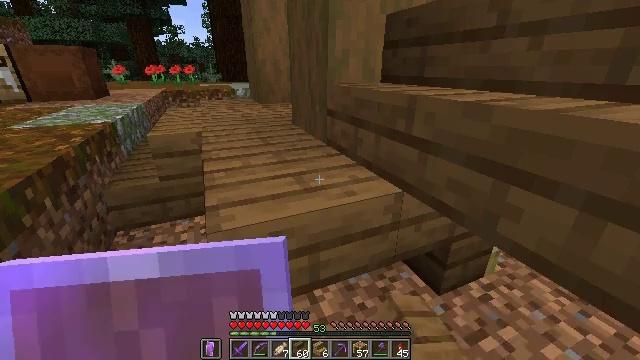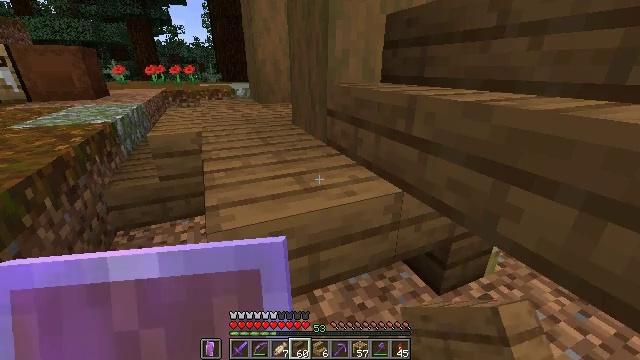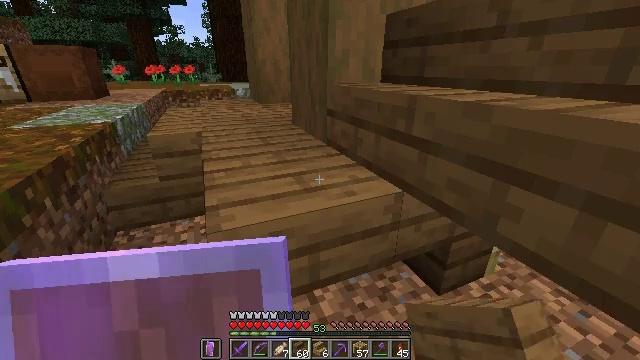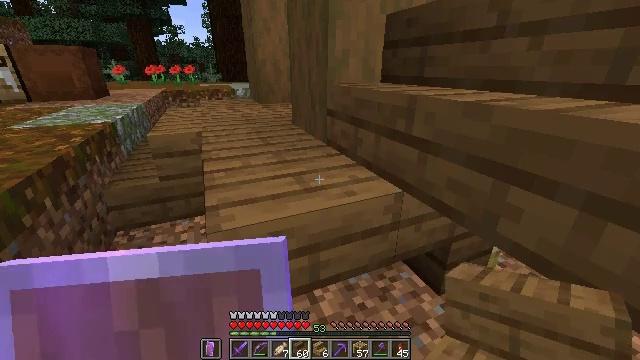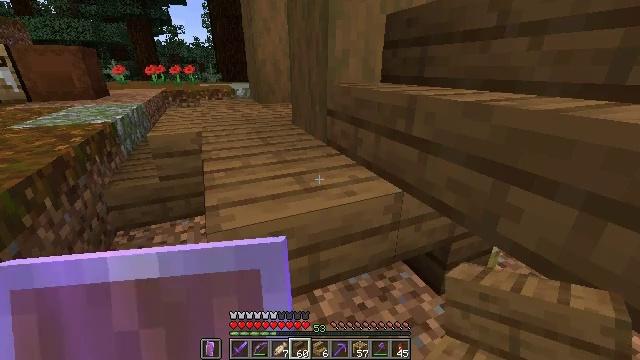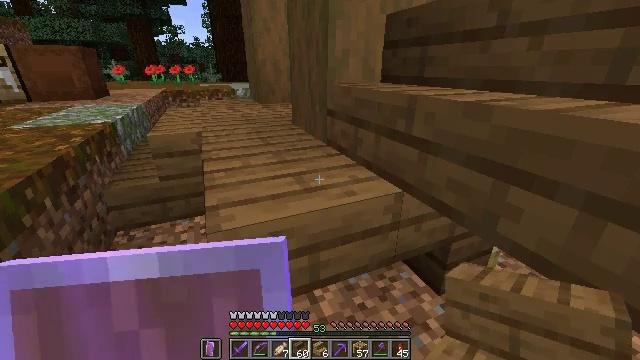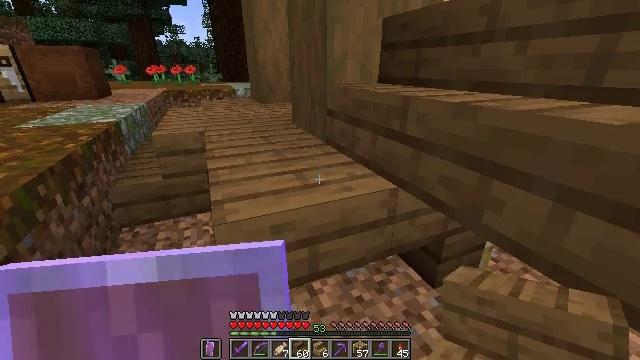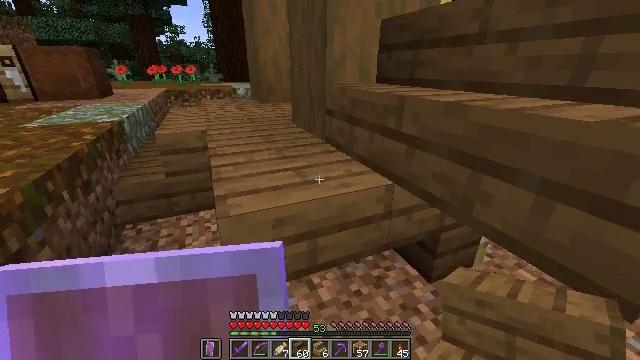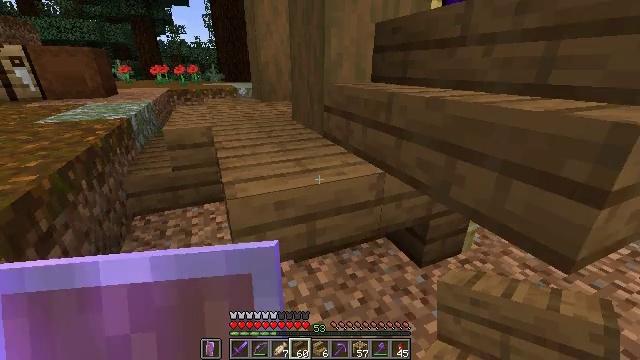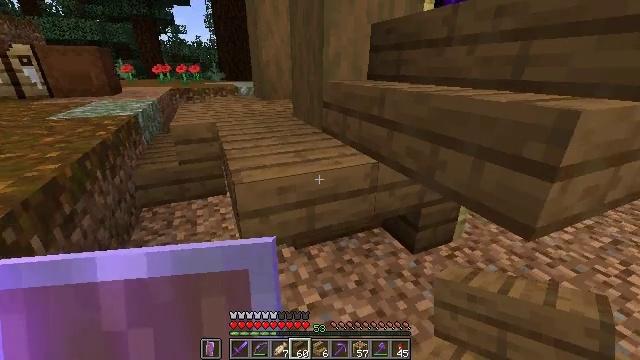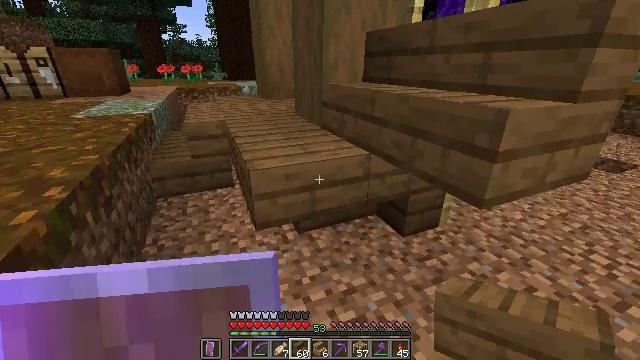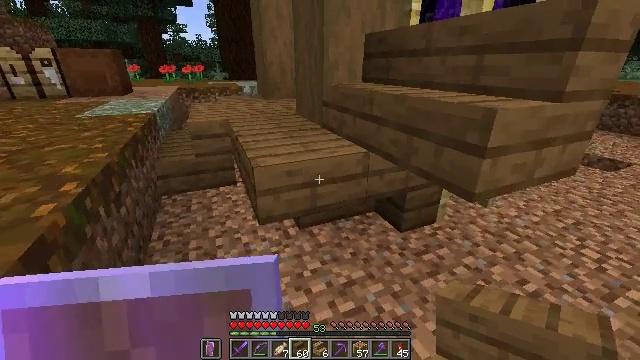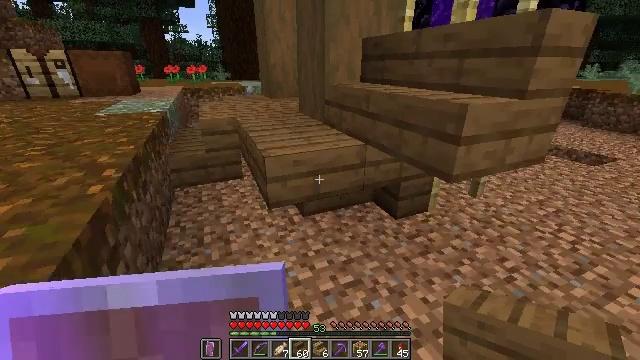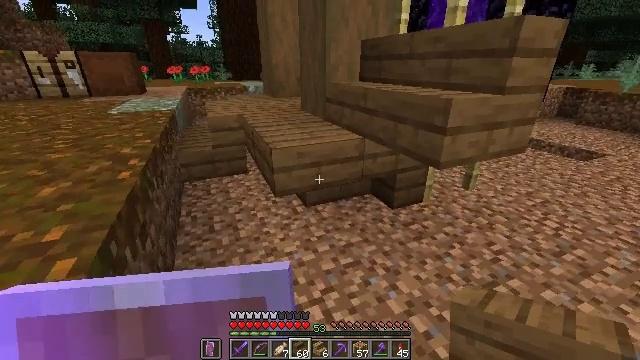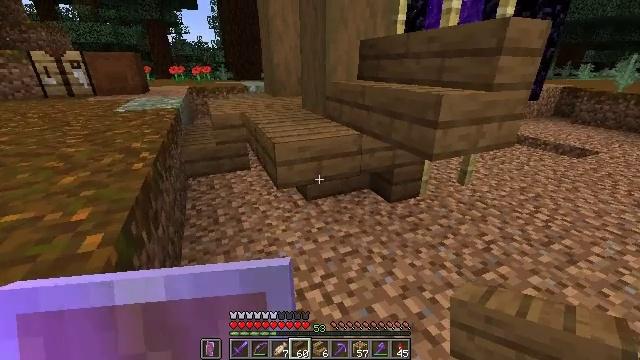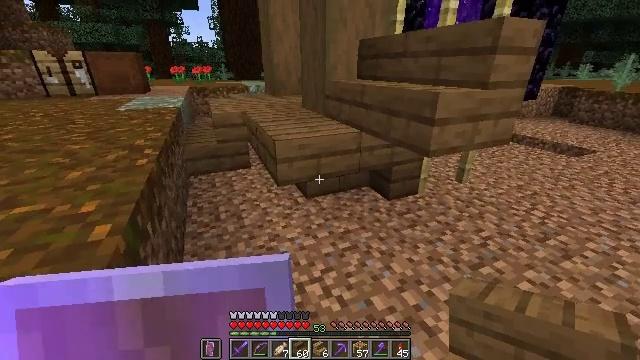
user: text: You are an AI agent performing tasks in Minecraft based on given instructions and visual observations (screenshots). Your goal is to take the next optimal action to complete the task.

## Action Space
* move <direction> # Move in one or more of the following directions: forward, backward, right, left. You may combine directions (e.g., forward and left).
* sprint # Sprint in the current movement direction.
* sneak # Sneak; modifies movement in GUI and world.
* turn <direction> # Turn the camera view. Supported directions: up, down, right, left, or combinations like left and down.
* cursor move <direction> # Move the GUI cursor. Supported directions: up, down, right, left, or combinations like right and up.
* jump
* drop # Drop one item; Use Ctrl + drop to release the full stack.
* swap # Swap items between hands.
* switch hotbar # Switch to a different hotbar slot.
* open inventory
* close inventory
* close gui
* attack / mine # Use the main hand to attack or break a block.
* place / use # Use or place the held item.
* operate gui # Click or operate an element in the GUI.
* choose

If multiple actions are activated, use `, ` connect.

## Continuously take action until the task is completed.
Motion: motion action
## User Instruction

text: Attack the spruce stairs to remove them.
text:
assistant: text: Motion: no_op
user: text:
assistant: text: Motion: no_op
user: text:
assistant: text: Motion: no_op
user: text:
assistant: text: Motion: no_op
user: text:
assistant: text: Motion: no_op
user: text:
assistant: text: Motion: move back
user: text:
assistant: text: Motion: move back
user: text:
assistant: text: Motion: move back
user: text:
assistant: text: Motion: move back
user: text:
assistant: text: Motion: move back
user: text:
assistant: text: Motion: move back
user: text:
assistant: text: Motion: move back
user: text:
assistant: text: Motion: move back
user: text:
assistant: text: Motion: no_op
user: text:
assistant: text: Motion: no_op
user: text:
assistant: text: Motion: no_op
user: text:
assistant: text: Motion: no_op
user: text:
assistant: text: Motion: no_op
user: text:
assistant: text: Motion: no_op
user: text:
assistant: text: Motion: no_op
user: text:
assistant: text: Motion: no_op
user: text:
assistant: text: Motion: no_op
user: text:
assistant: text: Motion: no_op
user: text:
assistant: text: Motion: no_op
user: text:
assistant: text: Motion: no_op
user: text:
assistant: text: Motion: no_op
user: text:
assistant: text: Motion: no_op
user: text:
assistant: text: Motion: no_op
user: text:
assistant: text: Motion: no_op
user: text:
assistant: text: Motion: no_op